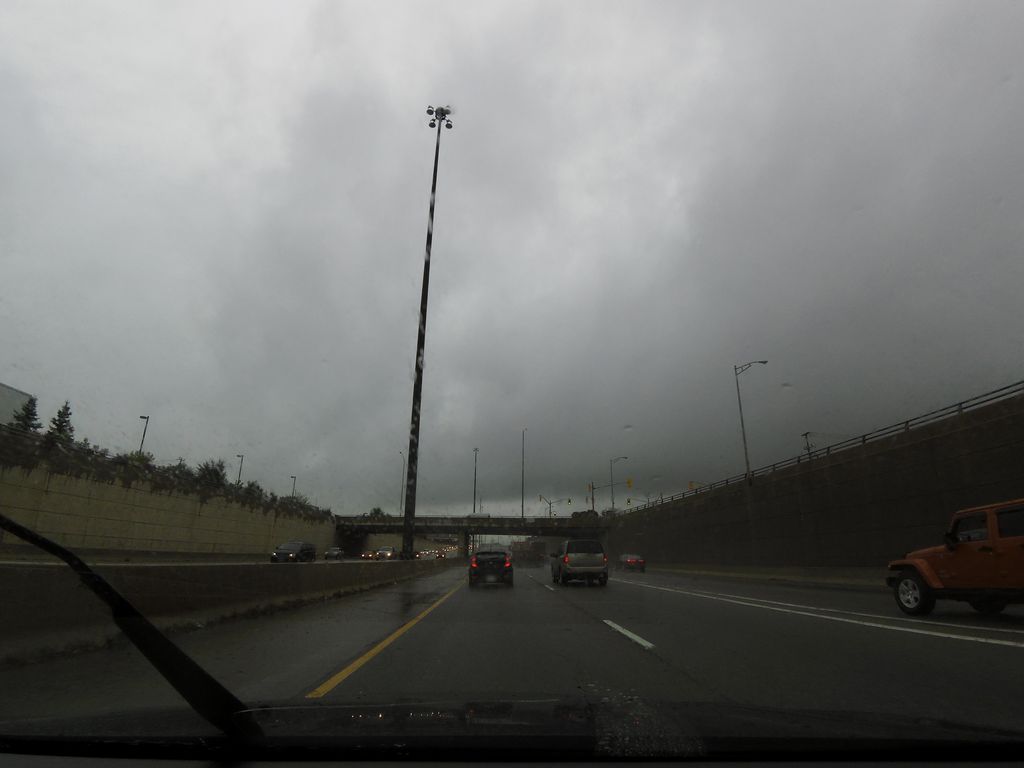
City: kitchener-waterloo